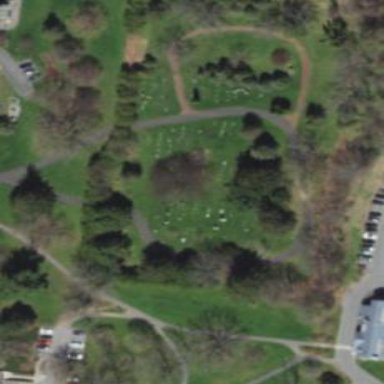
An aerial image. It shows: Cemetery.